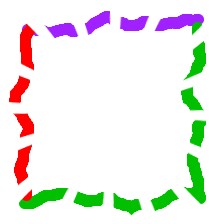
Shape: square